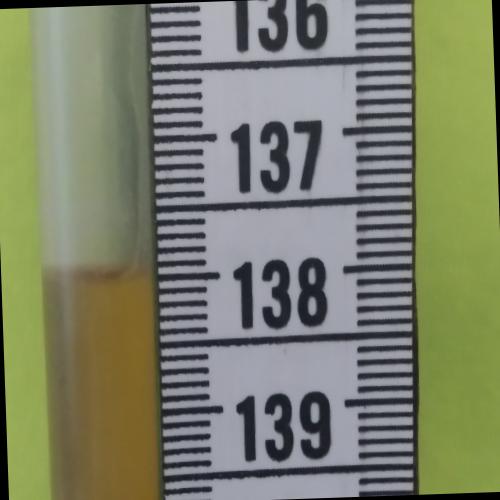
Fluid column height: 138.0 cm